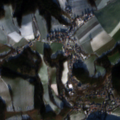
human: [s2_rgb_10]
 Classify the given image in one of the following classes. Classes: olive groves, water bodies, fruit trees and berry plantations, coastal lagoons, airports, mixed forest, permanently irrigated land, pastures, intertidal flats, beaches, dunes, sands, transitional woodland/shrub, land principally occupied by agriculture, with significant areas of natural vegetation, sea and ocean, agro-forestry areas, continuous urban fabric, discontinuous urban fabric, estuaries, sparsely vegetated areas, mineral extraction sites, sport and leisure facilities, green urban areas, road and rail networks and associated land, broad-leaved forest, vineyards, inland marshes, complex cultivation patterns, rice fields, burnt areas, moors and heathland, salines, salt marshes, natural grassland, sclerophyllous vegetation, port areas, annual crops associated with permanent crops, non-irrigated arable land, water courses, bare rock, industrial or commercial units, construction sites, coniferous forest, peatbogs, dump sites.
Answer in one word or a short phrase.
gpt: discontinuous urban fabric, non-irrigated arable land, pastures, land principally occupied by agriculture, with significant areas of natural vegetation, coniferous forest, mixed forest